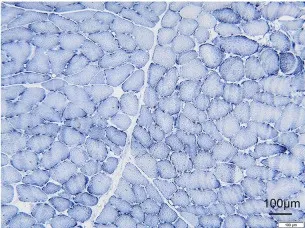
Histopathologic manifestations of the patient muscle. (C) NADH staining indicating an absence of evident positive areas.
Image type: pathology (pas)